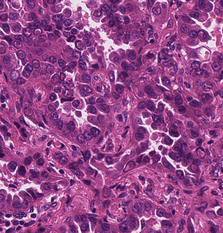
Tumor epithelial tissue: yes
Tumor-associated stroma tissue: yes
Normal tissue: no